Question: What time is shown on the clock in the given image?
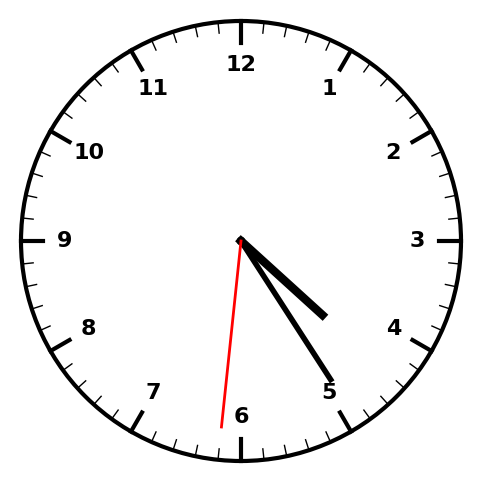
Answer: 04:24:31